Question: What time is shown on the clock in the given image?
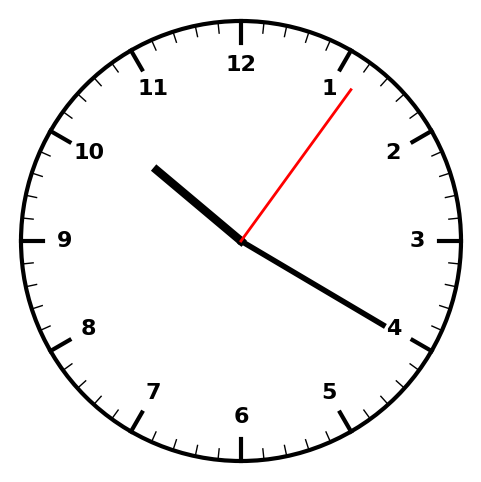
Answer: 10:20:06